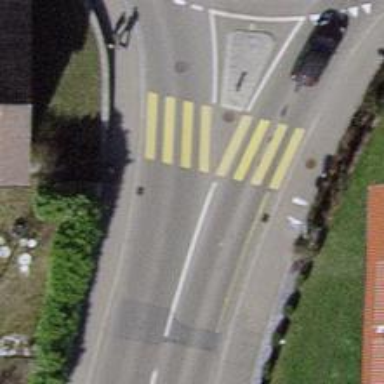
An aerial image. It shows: Zebra crossing with central island.